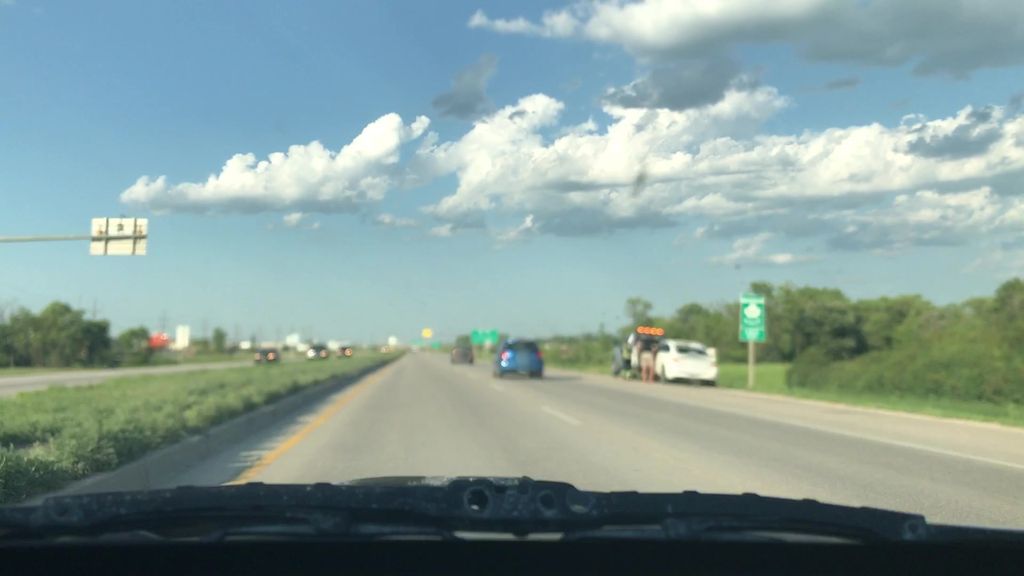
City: winnipeg